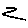
Label: zigzag